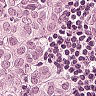
Metastatic tissue present: yes